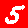
Digit: 5